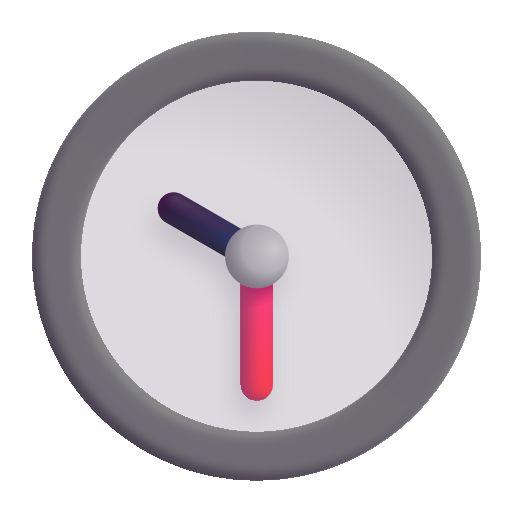
ten thirty color